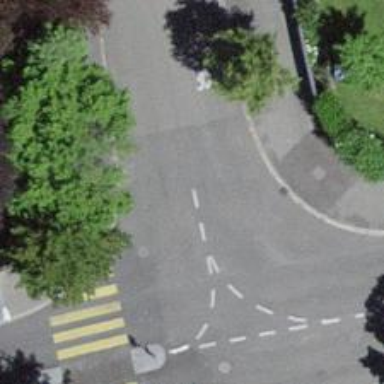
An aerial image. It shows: Uncontrolled crossing on the road.